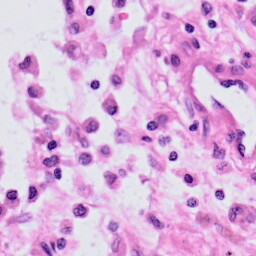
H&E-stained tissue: Skin